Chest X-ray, AP view. Patient: 40 years old, sex F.
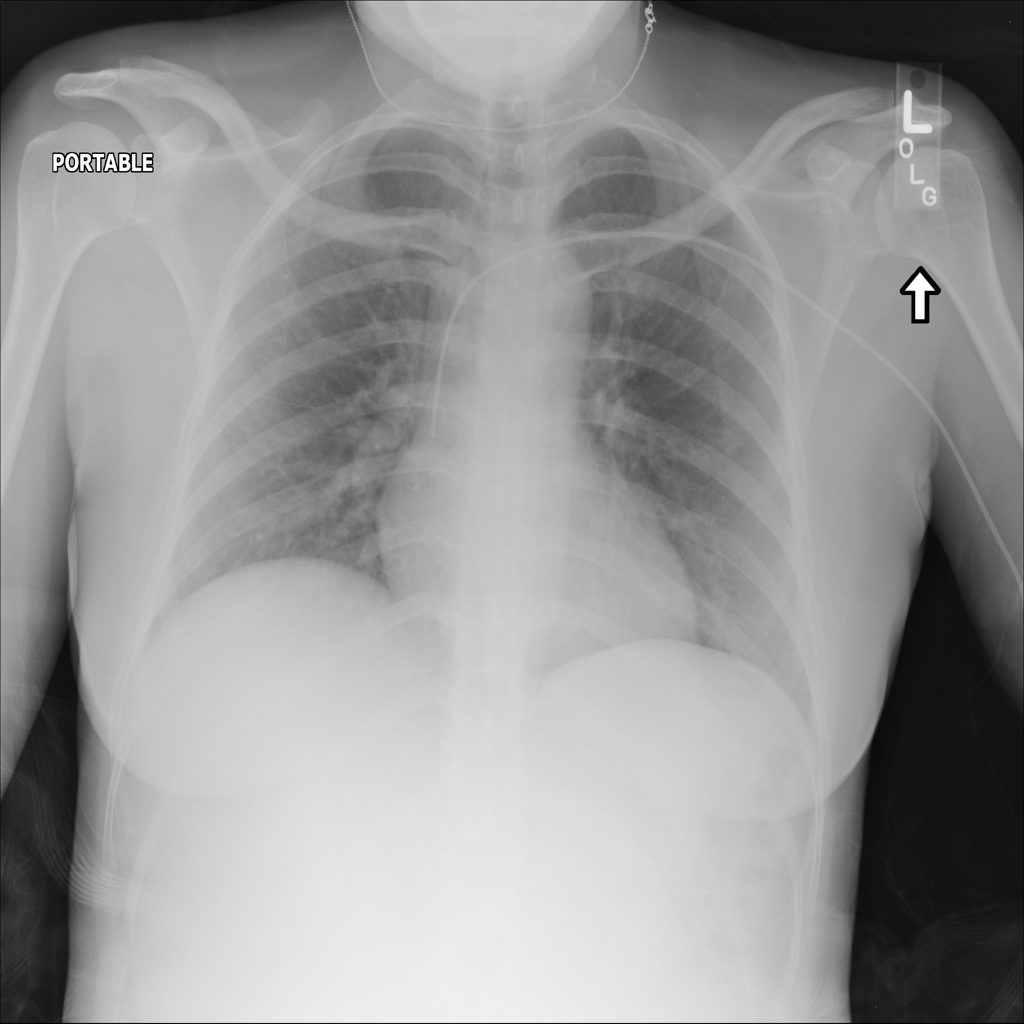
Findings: No Finding